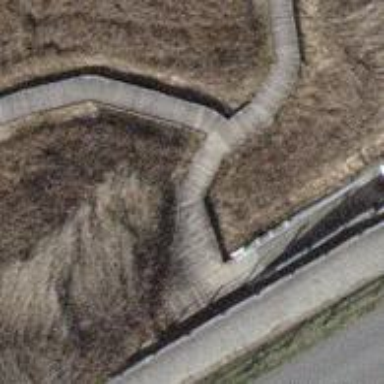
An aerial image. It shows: Path leading to bridge.